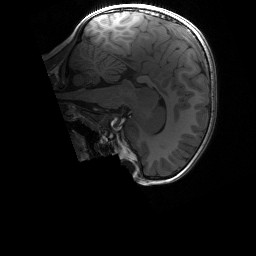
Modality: T1w
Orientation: sagittal
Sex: male
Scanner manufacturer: siemens
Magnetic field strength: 3 T
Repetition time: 1.9 s
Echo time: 0.00243 s